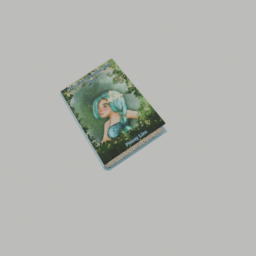
Label: tools